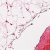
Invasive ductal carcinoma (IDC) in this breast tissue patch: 0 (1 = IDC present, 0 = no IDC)